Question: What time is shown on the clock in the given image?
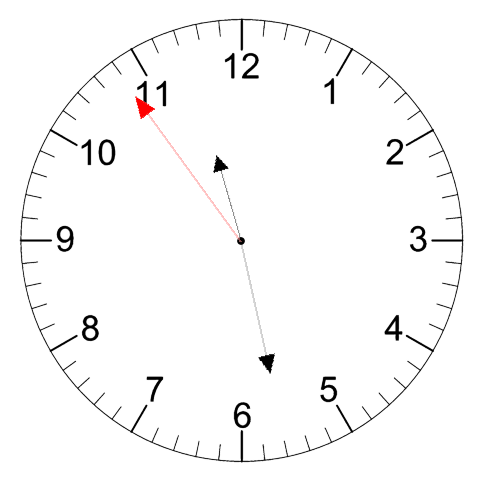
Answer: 11:27:54